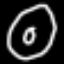
Label: donut